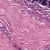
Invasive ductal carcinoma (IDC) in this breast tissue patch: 0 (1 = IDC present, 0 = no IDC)